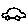
Label: car